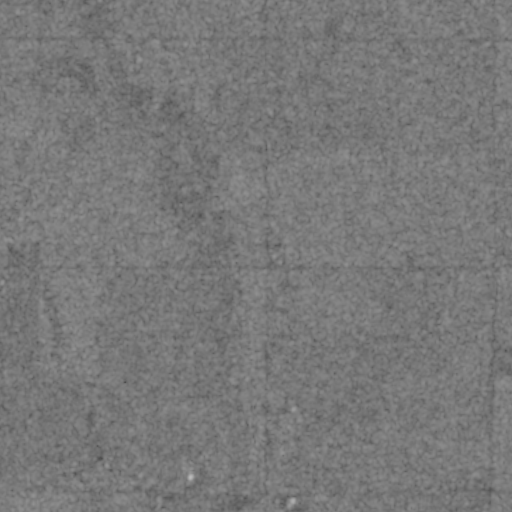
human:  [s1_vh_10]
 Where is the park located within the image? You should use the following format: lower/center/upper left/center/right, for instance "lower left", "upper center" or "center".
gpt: The park is located in the upper left of the image.
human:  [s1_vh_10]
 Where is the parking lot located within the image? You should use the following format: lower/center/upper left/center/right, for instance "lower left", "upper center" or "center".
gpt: There is no parking lot in the image.

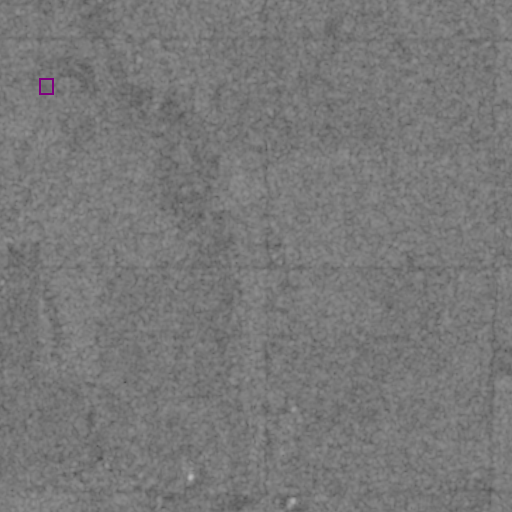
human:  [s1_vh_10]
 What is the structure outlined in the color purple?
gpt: The structure outlined in purple is a park.
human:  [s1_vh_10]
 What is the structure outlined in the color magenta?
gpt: There is no magenta outline.